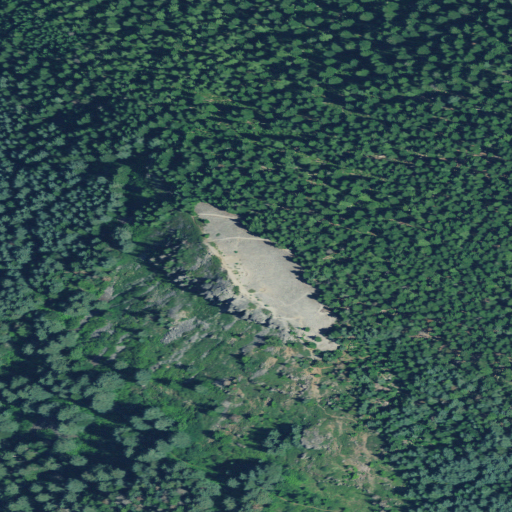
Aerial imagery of mountain in Oregon named Chinidere Mountain containing evergreen forest, shrub, and mixed forest